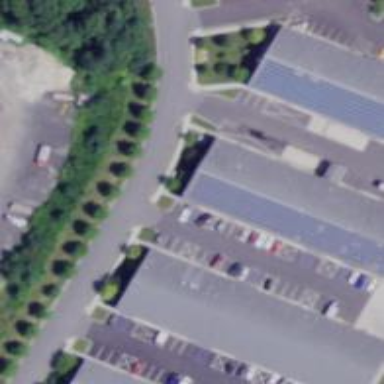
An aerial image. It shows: Transportation office.